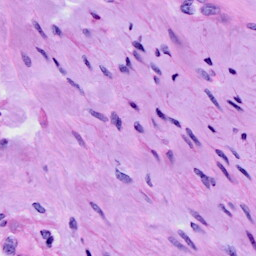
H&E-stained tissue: Cervix